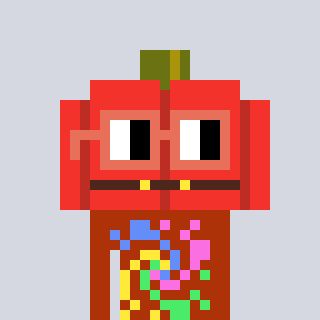
a pixel art character with square orange glasses, a pumpkin-shaped head and a hotbrown-colored body on a cool background